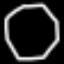
Label: octagon